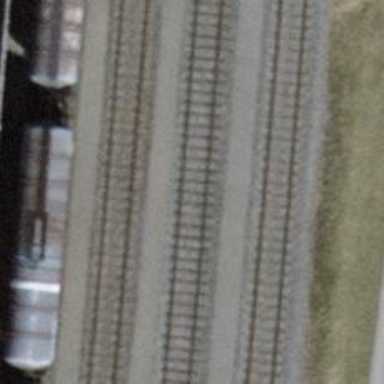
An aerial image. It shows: Single-track railway spur.